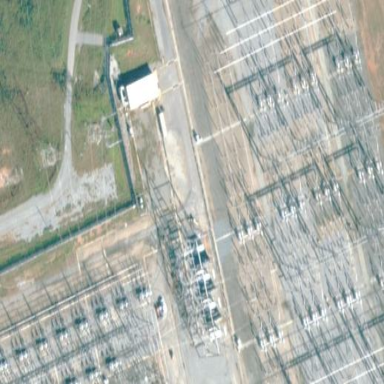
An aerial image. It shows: Fenced power substation at the transmission level.